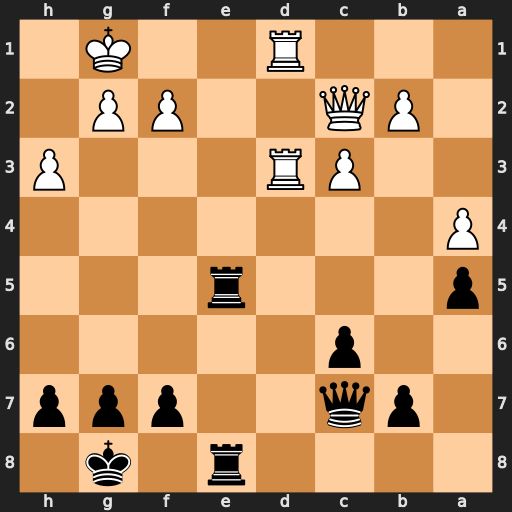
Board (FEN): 4r1k1/1pq2ppp/2p5/p3r3/P7/2PR3P/1PQ2PP1/3R2K1
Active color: b
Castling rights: -
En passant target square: -
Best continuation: Re1+ Rxe1 Rxe1#